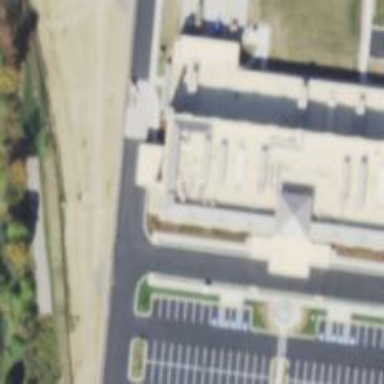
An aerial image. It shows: Hospital building.